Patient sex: M
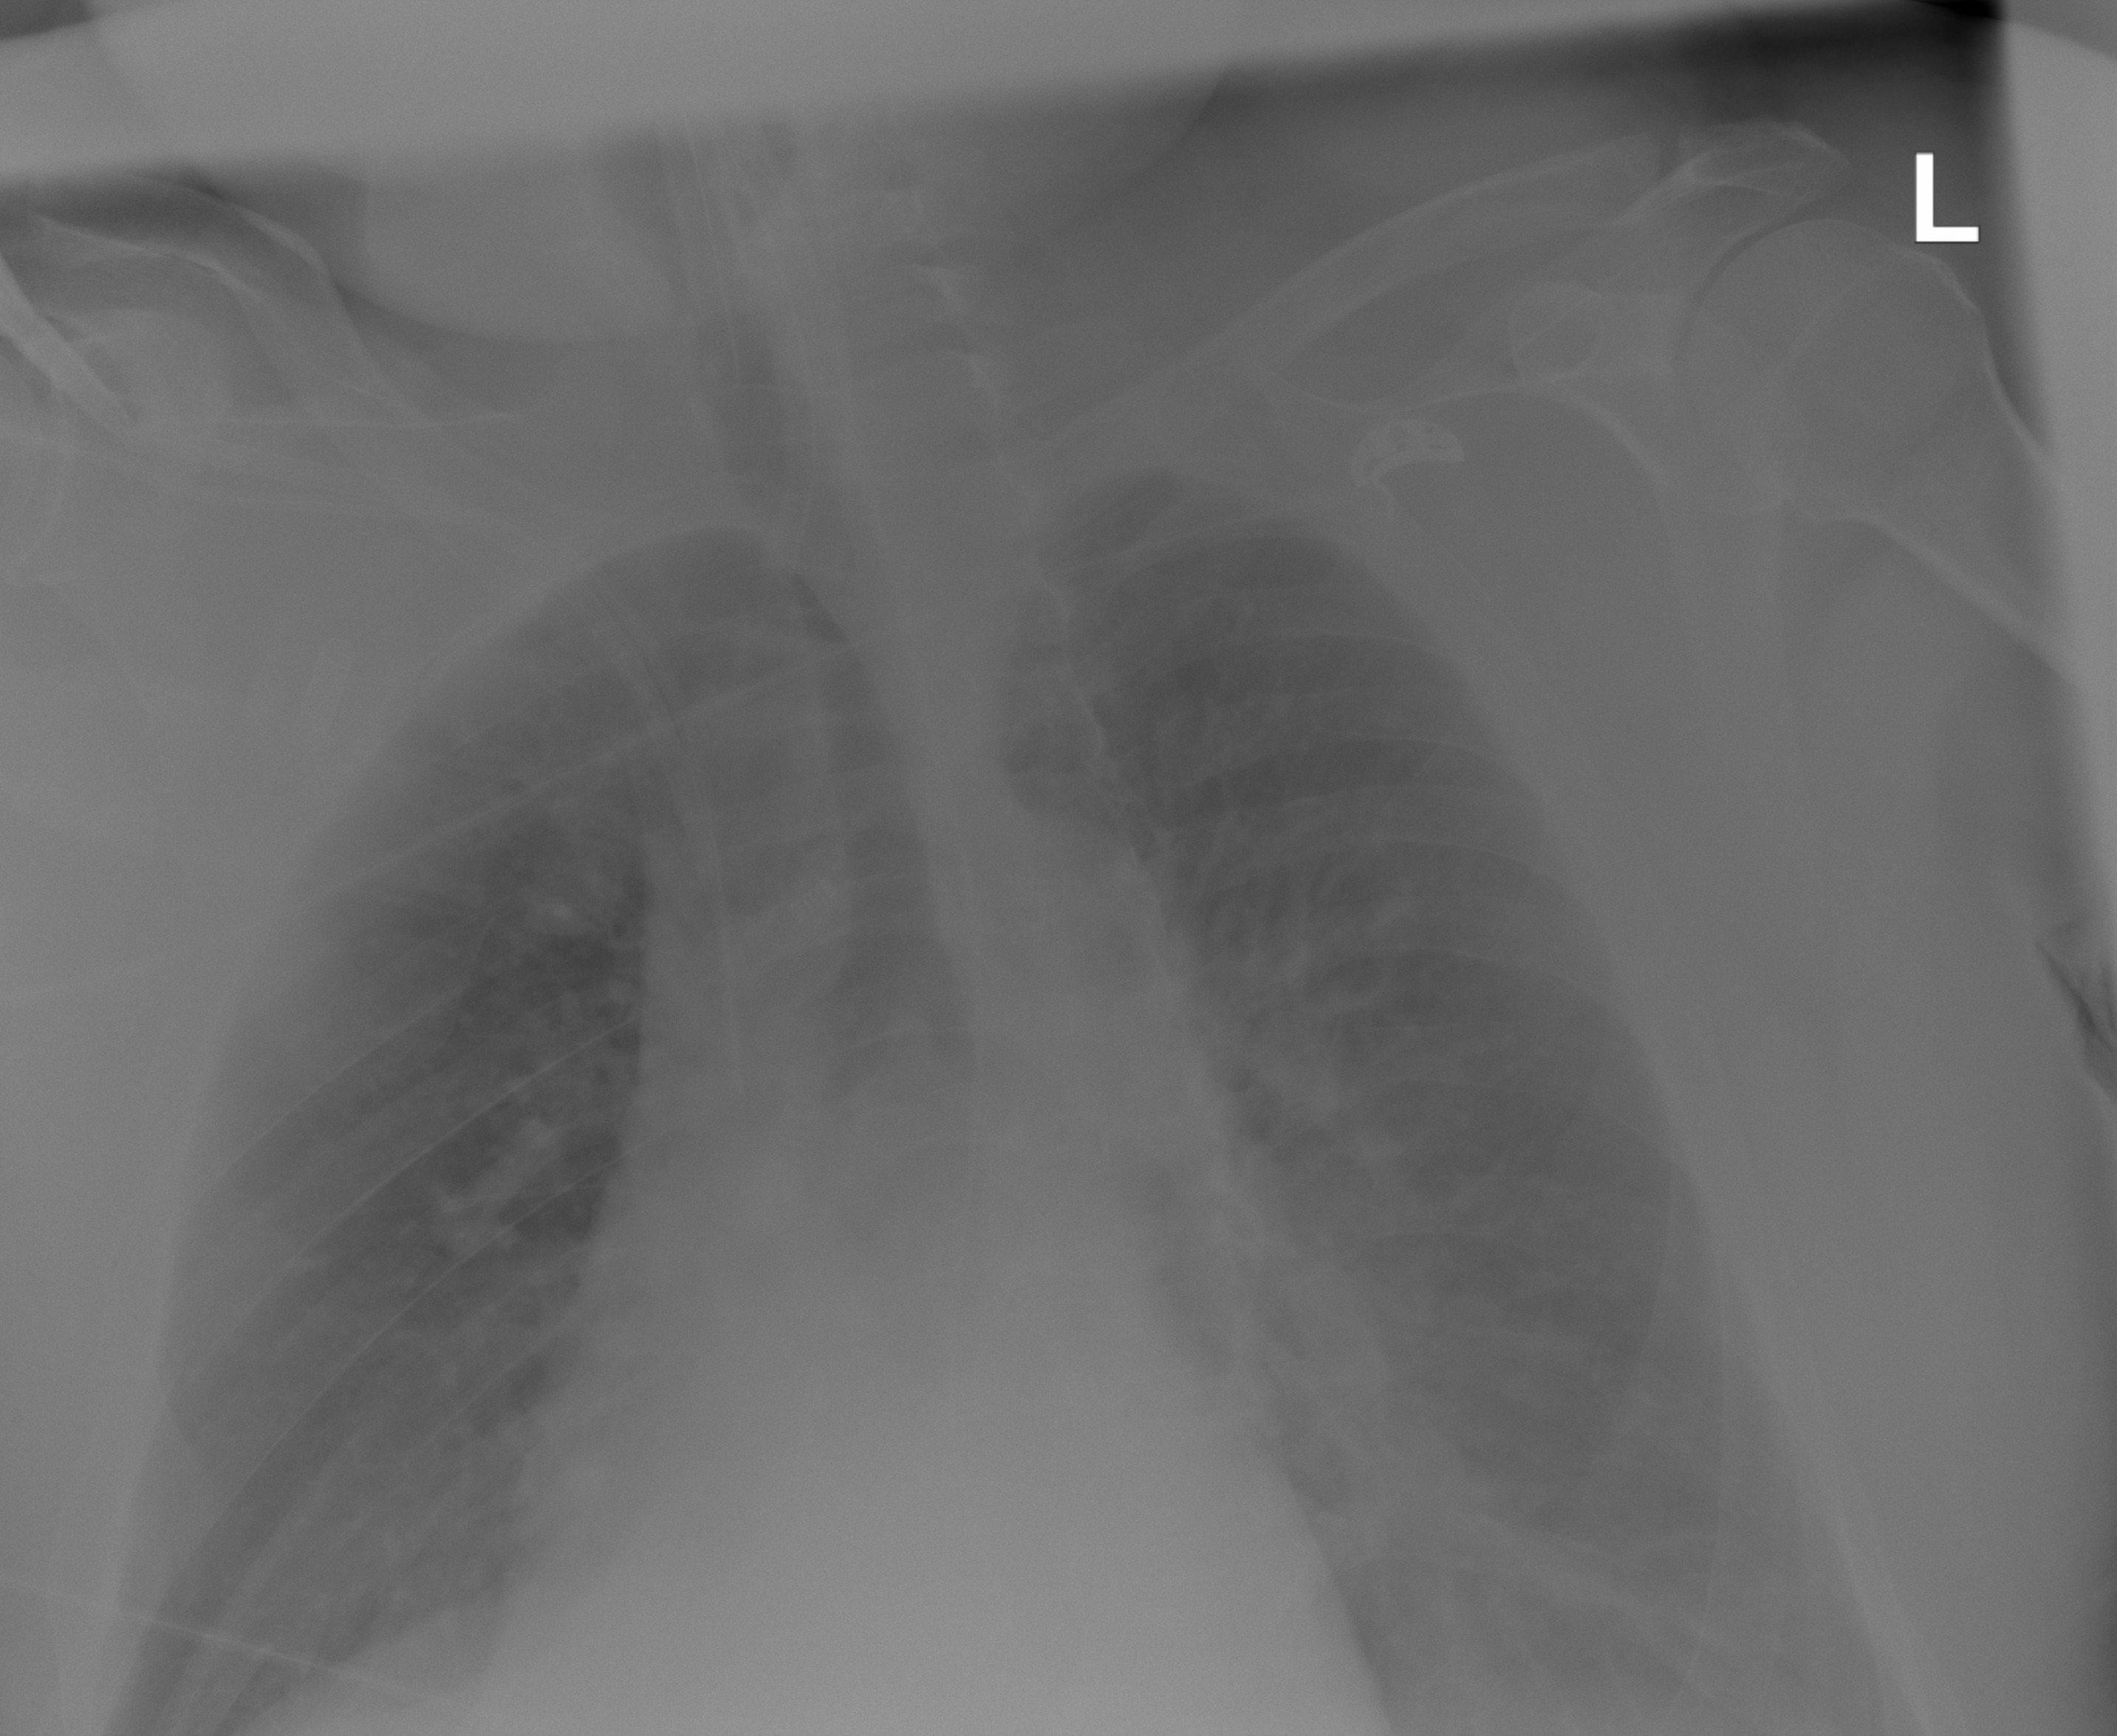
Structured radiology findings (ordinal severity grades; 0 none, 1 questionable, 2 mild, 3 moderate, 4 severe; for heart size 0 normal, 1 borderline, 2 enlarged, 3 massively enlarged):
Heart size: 2
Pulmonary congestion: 2
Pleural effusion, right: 0
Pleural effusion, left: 2
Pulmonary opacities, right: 0
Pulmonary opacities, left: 0
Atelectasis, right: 2
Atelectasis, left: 2